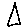
Label: triangle